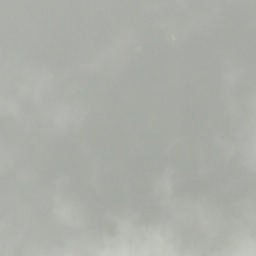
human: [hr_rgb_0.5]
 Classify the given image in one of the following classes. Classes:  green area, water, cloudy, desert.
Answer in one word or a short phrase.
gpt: cloudy